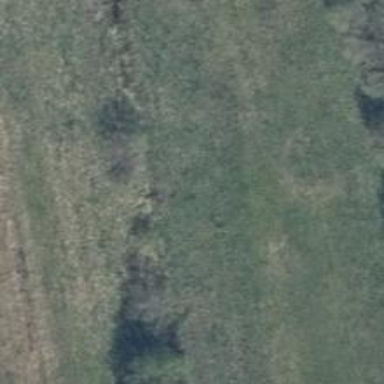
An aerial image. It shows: Row of mixed leaf trees.